Interaction volume radius: 5 \u00c5
Interaction volume height: 25 \u00c5
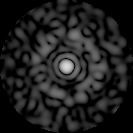
Disorder parameter: 0.8531